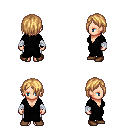
a pixel art fantasy rpg character, female body template, human, light skin, gray robe, white pants, light blonde bangs hairstyle, white cloth bandages, brown shoes, four views (front, back, left, right), 2x2 character sprite sheet, small pixel art, hard edges, no anti-aliasing